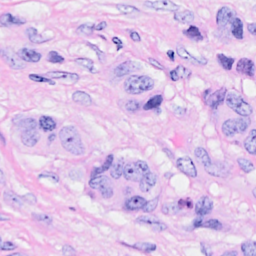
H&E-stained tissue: Breast